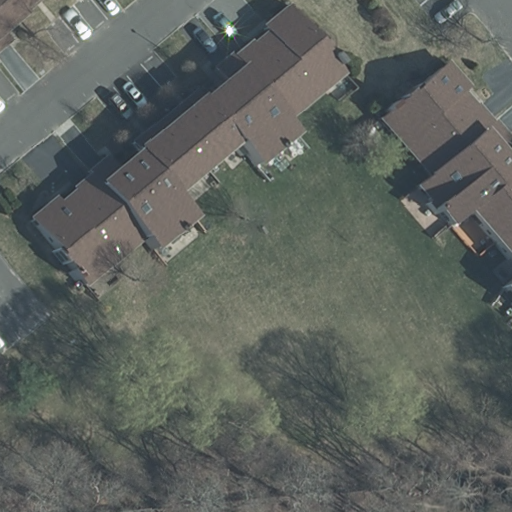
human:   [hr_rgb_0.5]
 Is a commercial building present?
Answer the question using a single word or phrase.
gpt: no

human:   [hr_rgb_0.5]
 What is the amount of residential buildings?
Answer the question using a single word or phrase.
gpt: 3

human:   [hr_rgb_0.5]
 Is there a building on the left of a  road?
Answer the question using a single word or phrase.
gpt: yes

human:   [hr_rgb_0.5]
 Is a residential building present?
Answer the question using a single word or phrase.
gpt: yes

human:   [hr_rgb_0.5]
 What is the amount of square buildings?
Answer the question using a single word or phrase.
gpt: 0

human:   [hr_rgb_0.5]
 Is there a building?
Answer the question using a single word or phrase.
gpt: yes

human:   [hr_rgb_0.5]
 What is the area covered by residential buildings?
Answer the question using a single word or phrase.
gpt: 1974m2

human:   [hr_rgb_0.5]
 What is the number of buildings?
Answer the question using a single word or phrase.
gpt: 3

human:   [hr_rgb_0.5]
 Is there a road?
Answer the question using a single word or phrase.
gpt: yes

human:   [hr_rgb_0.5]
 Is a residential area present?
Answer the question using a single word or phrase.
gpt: yes

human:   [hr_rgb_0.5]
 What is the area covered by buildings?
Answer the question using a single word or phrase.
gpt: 1974m2

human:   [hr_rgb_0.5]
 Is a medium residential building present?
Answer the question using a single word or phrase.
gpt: yes

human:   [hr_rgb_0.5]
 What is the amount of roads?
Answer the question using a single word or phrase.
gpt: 3

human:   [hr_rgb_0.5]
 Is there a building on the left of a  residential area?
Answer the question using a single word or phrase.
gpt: yes

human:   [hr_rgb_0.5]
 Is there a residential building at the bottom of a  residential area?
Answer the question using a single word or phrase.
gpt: yes

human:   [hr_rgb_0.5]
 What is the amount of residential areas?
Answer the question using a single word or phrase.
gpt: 2

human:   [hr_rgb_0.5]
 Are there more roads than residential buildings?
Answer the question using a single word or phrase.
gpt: no

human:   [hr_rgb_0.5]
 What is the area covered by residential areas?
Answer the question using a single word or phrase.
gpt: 21264m2

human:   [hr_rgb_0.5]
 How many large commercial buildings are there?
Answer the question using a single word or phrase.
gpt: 0

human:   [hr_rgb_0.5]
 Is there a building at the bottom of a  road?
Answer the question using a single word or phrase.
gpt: yes

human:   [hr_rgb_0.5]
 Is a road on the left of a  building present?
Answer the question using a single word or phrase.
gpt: yes

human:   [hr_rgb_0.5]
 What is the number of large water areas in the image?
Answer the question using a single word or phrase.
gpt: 0

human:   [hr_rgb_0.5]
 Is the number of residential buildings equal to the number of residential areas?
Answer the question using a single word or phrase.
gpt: no

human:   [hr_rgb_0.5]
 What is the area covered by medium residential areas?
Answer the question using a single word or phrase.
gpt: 0m2

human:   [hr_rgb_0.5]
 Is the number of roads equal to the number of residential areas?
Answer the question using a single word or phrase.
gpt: no

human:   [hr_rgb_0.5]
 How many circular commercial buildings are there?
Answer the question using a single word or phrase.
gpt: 0

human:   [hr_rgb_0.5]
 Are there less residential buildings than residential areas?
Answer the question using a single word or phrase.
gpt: no

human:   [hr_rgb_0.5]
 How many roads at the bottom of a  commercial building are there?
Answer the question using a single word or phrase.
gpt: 0

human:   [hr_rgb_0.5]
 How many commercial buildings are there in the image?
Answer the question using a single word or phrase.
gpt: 0

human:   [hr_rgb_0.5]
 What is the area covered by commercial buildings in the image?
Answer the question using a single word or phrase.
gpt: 0m2

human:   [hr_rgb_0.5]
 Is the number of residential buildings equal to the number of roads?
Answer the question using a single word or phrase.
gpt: yes

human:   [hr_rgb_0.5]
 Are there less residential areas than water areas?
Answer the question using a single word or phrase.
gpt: no

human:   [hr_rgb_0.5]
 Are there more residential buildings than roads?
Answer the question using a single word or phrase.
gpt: no

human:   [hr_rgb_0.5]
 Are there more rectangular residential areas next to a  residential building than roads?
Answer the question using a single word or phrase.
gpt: no

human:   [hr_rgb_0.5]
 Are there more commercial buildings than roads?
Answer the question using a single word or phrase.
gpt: no

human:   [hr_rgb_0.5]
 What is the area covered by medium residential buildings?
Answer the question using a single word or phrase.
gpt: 267m2

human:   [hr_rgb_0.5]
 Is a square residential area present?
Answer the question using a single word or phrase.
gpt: no

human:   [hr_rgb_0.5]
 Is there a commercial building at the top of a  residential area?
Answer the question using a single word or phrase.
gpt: no

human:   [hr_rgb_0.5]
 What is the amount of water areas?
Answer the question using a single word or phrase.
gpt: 0

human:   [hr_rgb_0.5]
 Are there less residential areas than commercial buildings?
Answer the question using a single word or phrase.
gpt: no

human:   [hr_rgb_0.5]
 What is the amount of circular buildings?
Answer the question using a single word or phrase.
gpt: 0

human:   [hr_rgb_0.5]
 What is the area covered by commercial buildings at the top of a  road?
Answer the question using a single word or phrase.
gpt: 0m2

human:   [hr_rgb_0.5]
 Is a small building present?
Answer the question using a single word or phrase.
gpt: no

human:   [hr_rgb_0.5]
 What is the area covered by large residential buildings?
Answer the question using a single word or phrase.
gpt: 1707m2

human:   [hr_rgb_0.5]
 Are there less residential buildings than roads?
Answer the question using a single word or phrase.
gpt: no

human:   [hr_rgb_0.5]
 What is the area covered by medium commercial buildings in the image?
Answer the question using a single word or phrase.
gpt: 0m2

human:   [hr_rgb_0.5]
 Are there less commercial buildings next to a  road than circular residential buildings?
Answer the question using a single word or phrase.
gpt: no

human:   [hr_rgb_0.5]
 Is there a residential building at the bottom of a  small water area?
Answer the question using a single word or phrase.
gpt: no

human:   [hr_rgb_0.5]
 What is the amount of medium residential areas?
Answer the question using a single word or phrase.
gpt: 0

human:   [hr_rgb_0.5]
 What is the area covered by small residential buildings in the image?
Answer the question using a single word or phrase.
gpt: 0m2

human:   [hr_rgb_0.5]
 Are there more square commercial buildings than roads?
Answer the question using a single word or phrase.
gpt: no

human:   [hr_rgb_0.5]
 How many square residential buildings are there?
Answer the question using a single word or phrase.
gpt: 0

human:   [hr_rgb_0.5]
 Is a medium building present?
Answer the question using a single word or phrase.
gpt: yes

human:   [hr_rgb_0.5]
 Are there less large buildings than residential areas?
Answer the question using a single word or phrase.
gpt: no

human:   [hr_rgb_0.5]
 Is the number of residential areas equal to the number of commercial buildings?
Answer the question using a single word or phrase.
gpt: no

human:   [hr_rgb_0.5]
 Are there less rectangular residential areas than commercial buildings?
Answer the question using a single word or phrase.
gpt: no

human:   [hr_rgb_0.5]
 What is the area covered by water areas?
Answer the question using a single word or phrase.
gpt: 0m2

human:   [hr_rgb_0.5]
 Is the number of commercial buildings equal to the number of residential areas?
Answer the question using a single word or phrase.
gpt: no

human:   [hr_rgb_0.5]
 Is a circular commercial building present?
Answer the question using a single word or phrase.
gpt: no

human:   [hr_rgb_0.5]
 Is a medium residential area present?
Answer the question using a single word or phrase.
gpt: no

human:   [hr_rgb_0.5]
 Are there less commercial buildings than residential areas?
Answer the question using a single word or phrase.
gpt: yes

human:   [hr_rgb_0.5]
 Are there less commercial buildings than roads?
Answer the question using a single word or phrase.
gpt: yes

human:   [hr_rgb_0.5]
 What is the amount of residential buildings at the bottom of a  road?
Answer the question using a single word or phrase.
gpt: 1

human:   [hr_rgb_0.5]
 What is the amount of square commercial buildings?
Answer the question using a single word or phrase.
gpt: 0